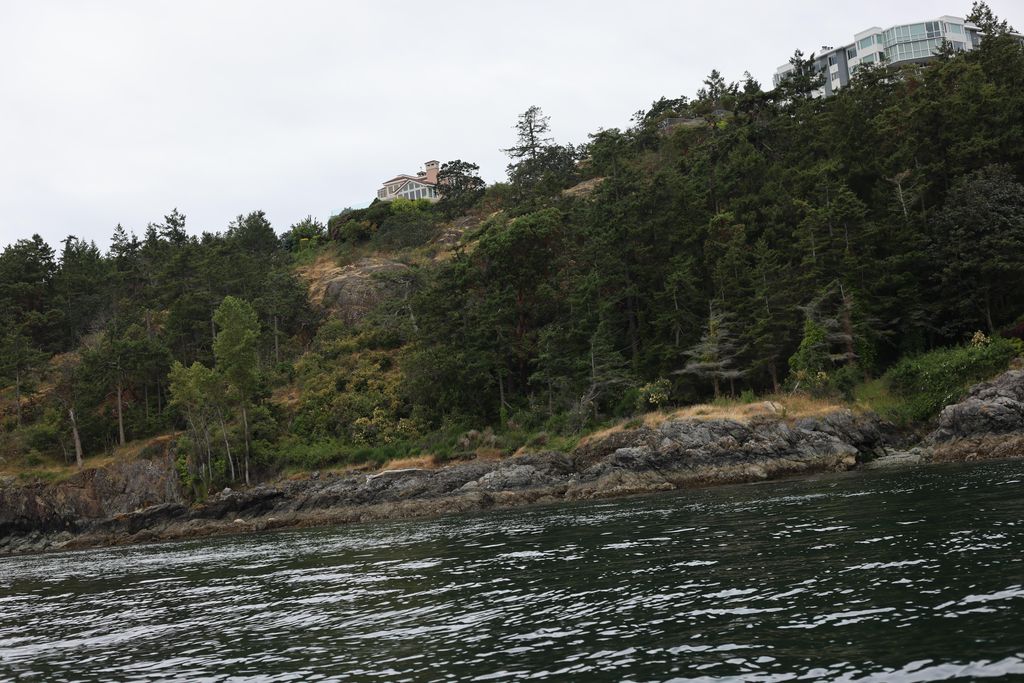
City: victoria